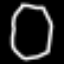
Label: octagon